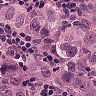
Metastatic tissue present: yes